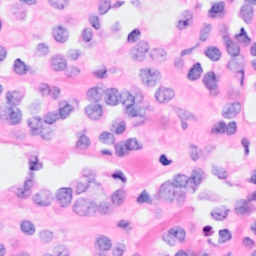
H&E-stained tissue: Breast